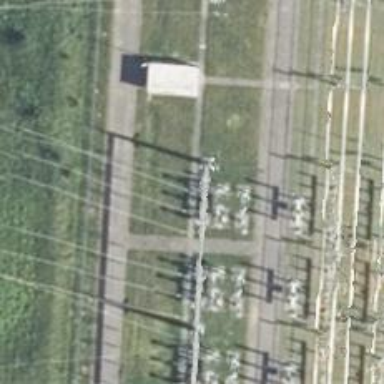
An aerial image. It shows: Power line with three cables.